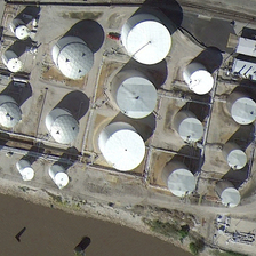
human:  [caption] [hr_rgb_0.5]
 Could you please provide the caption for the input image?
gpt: Many white tanks are on a river.

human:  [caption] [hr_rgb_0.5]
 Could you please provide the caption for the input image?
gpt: There are many white tanks by the river.

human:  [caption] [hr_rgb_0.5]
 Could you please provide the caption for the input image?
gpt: Many white tanks are by the river.

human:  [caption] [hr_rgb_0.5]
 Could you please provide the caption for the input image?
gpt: Many white reservoirs are by the river.

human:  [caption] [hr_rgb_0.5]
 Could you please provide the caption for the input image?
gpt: There are many white tanks on a river.